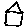
Label: house